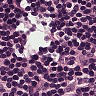
Metastatic tissue present: no